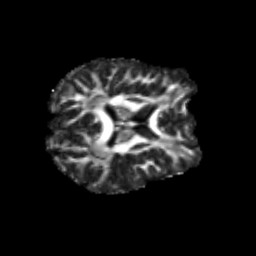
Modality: FA
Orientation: axial
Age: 25
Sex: female
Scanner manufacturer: siemens
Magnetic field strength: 3 T
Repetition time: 3.5 s
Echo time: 0.125 s